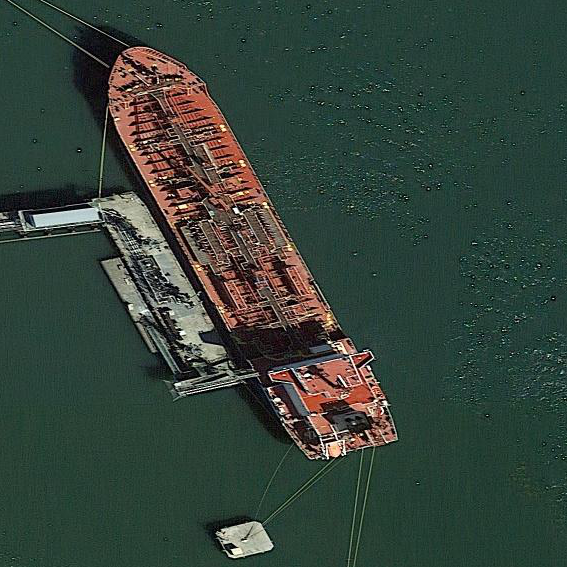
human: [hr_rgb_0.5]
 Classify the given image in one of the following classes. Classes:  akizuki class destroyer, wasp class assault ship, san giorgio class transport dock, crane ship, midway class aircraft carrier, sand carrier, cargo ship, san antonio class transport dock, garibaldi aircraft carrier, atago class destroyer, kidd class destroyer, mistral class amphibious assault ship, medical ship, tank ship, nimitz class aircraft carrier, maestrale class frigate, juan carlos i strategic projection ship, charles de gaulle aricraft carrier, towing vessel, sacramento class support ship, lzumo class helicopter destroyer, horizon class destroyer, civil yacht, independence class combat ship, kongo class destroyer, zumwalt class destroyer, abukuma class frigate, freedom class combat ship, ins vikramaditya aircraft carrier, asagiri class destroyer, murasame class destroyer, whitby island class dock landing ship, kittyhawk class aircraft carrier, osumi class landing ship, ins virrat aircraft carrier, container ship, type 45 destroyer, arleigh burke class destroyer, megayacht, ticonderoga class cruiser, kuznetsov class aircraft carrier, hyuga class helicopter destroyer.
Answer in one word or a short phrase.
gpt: Cargo ship